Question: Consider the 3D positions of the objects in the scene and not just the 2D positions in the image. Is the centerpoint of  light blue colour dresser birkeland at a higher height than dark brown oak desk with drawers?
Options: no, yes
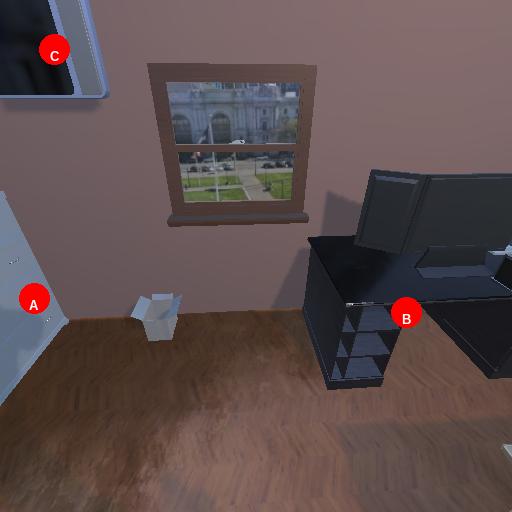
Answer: no